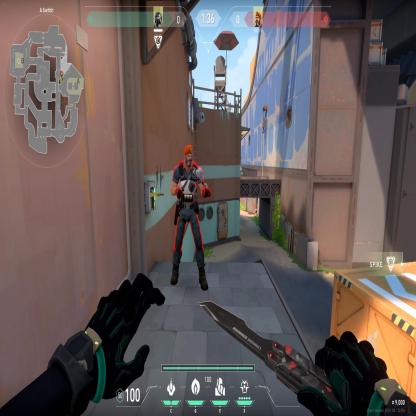
Label: enemy